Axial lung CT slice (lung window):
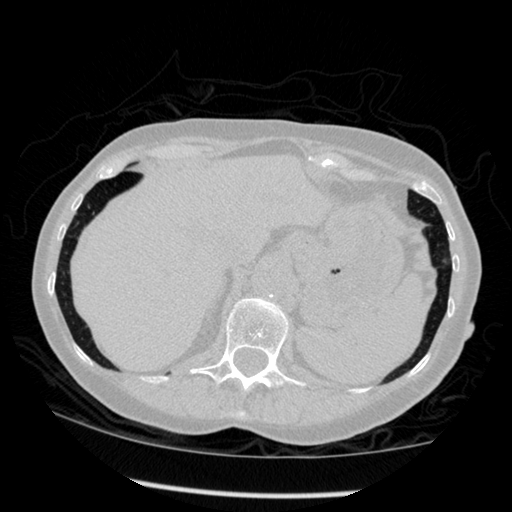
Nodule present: no